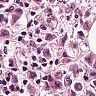
Metastatic tissue present: yes